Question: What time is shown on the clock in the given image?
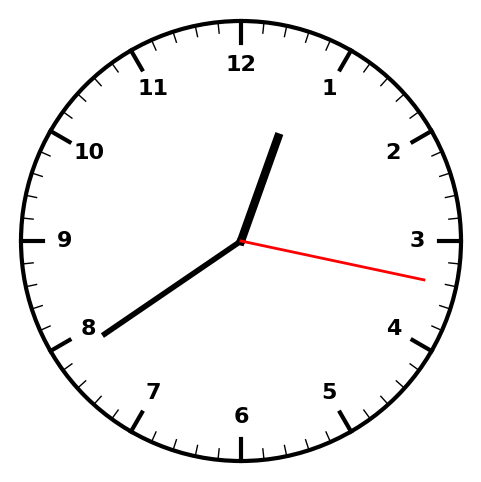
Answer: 12:39:17